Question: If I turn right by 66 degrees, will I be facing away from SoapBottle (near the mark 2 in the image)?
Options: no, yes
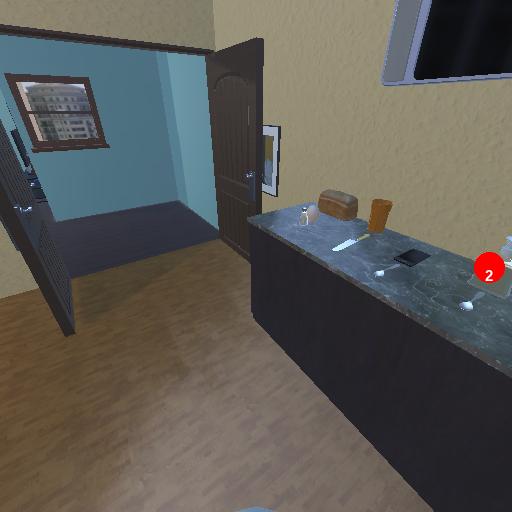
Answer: no